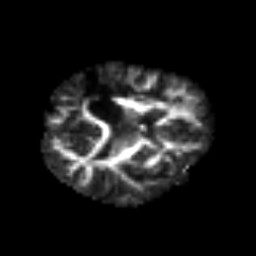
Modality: FA
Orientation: axial
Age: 62
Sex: female
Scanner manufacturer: siemens
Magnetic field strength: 3 T
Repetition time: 3.2 s
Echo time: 0.081 s